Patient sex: M
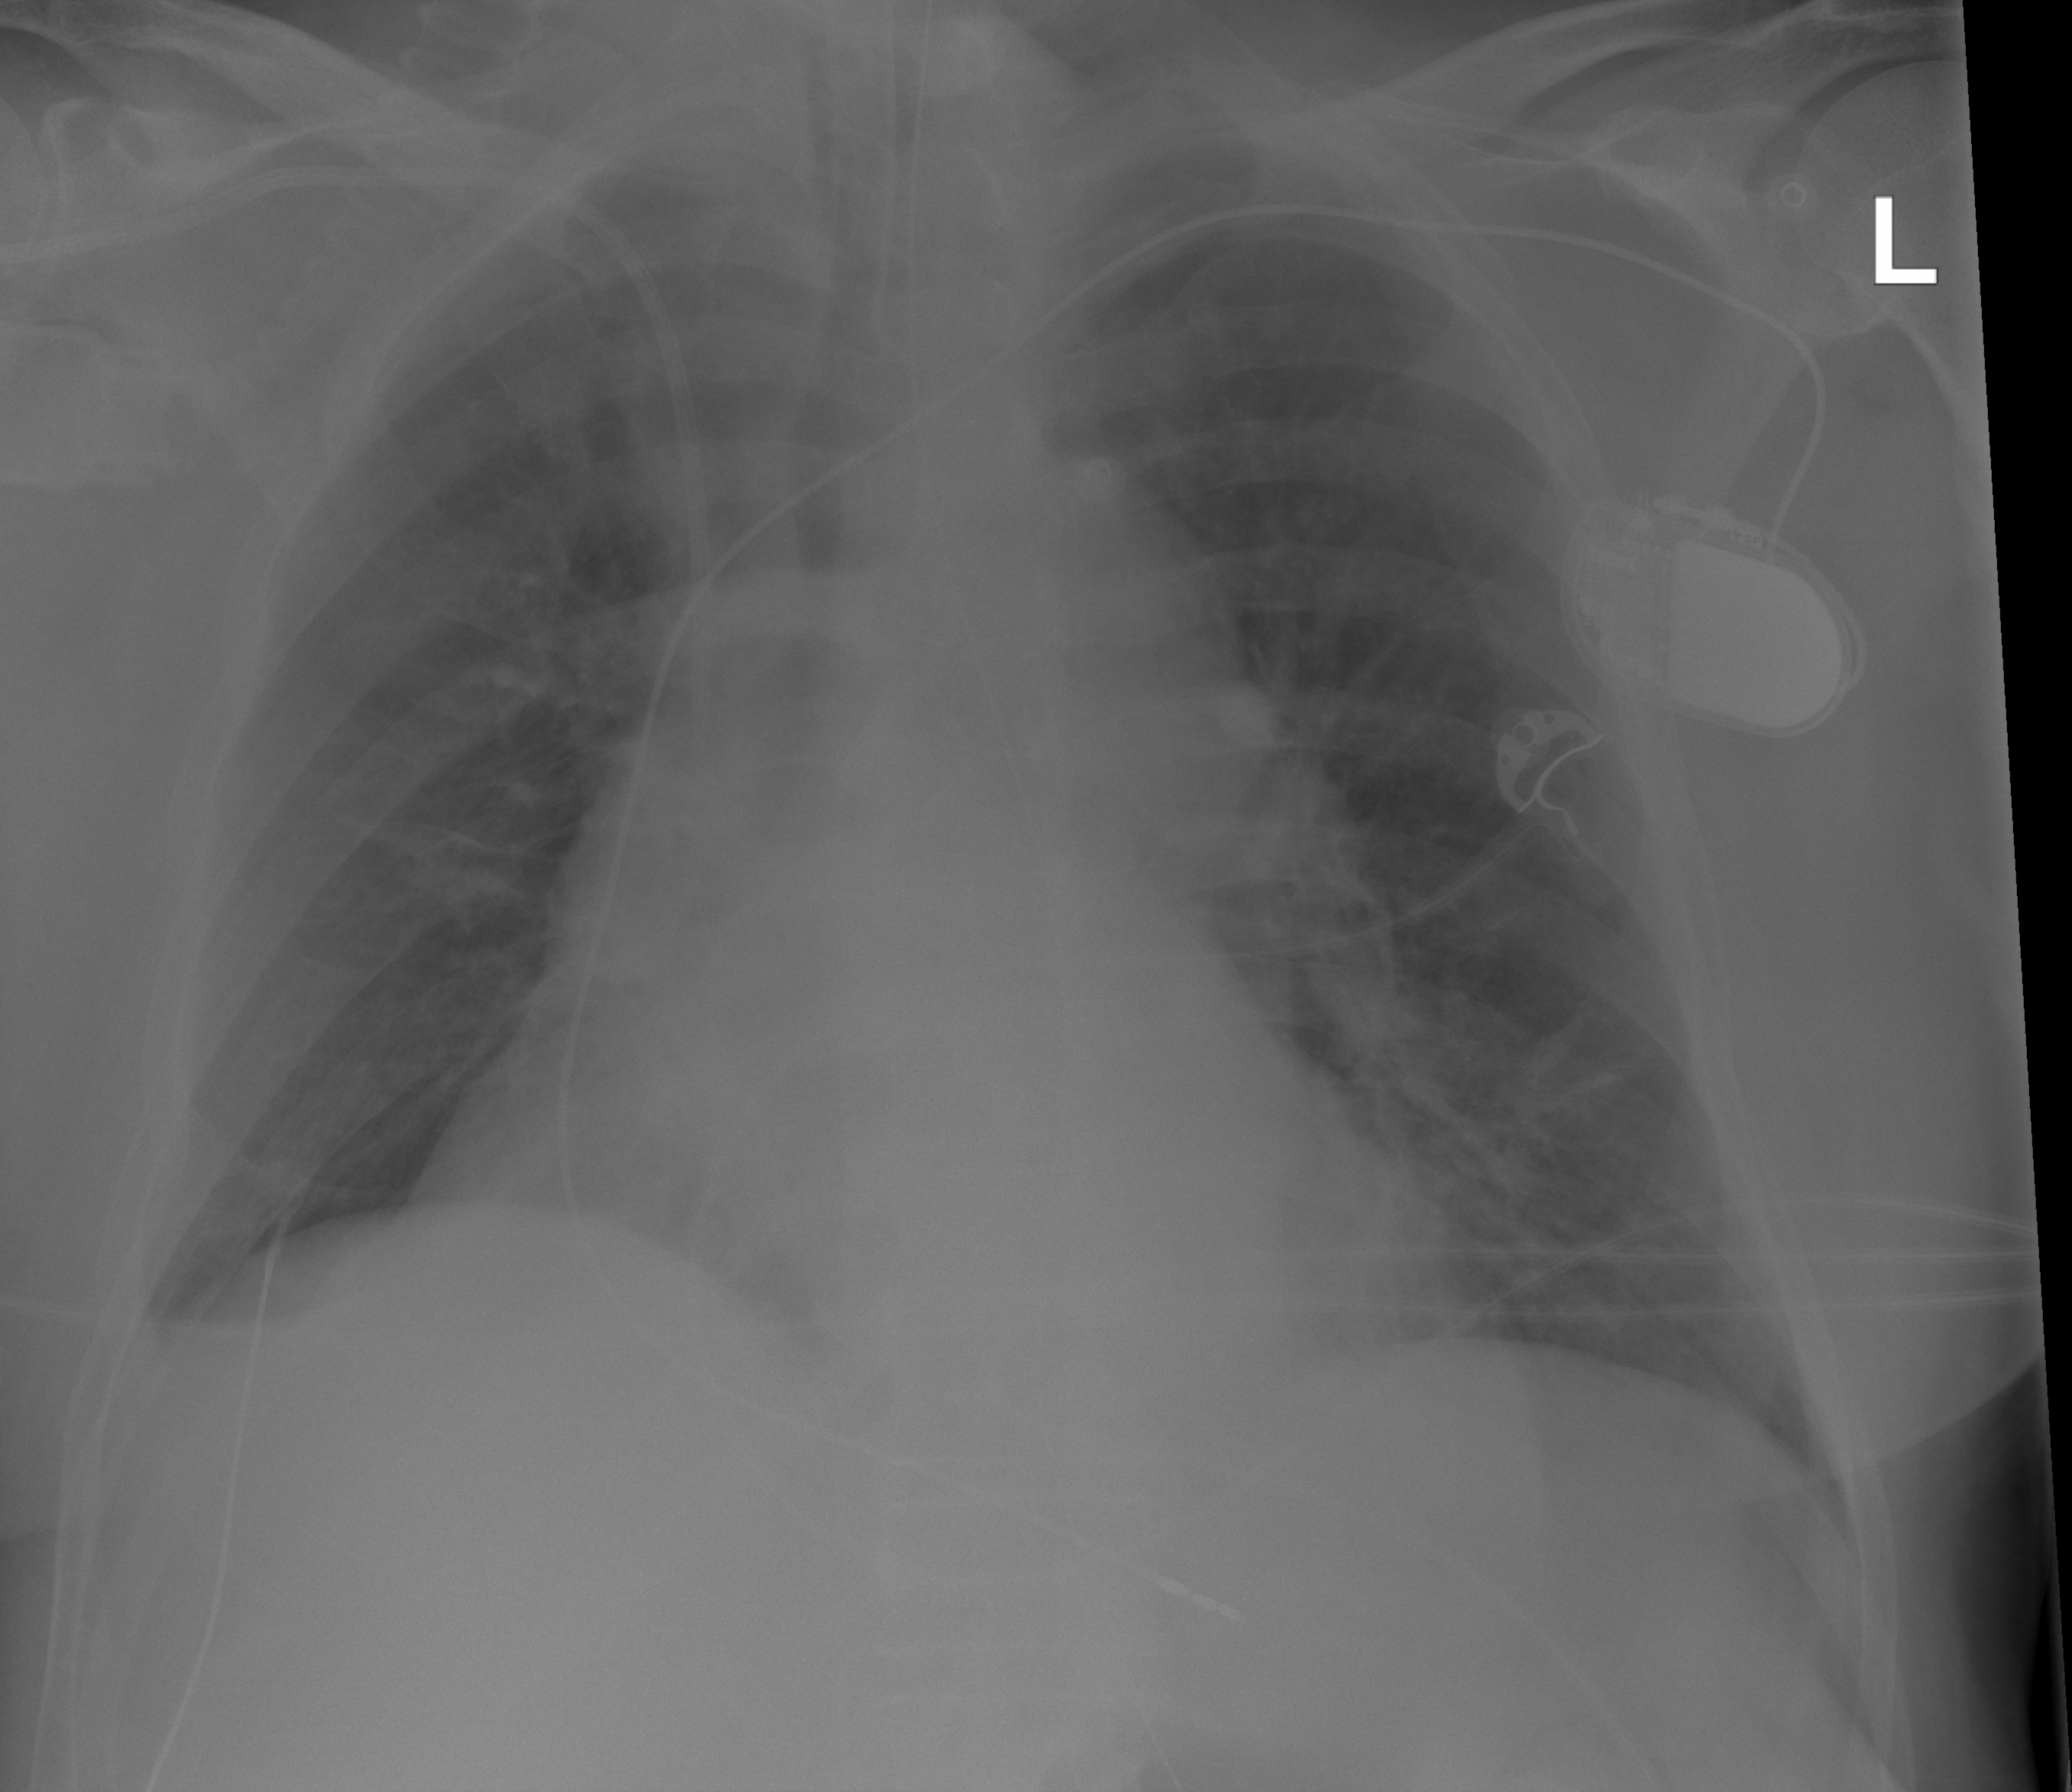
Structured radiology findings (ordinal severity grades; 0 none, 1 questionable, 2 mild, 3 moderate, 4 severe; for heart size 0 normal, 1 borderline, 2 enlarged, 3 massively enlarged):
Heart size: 2
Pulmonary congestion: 0
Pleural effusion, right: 0
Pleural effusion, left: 0
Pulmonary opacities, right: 0
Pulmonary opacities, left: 2
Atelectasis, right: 0
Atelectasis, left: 0